Question: Im trying to create a rollover effect on a bunch of responsive image blog posts that prompt the user to click the image. At the moment Im currently having two issues
I can't figure out how to get the orange box area to only cover the width of the image (keeping in mind this image width and height are not fixed dimensions)
I don't know how to get the "read more" text to sit exactly in the middle of the orange box (again keeping in mind this box isn't a fixed height or width)

HTML
'''
<div class="post">
<div class="view thumbnail">
<img src="http://static.designspiration.net/data/l/4912616924_FIyt0Hpa_l.jpg">
<div class="mask">
<a href="#" class="info">Read More</a>
</div>
</div>
<div class="wrap">
<h1><a href="#">The Gent</a></h1>
<p>Some great work from this year's LFA Futures competitions winners have been announced: Gerwyn Davies, Oliver Haupt...</p>
<b class="time-ago">2 Months Ago</b>
<b class="date">11.11.13</b>
</div>
</div>
'''
SASS
'''
.post {
width: 100%;
margin: 2%;
display: inline-block;
.thumbnail {
.mask {
position: absolute;
width: 100%;
height: auto;
opacity: 0;
overflow: visible;
background: rgba(255, 133, 66, 0.8);
@include transition-property(all);
@include transition-duration(0.3s);
@include transition-timing-function(linear);
z-index: 999999;
}
a.info {
position: relative;
opacity: 0;
top: 85px;
@include transition-property(all);
@include transition-duration(0.3s);
@include transition-timing-function(linear);
}
&:hover {
.mask {
height: 100%;
opacity: 1;
background: rgba(255, 133, 66, 0.8);
z-index: 999999;
}
a.info {
opacity: 1;
@include transition-property(all);
@include transition-duration(0.3s);
@include transition-timing-function(linear);
}
}
}
'''
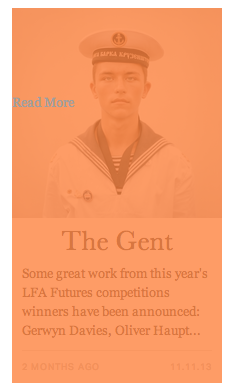
Answer: Hi I don't know about SASS but I create this demo for you with CSS :
<URL>
Here I made this additional changes:
- First make the 'thumbnail' be the relative parent for the absolute position of the mask:'''
.thumbnail {
position:relative;
}
'''
- Then make the 'mask' be at top and align text horizontally :'''
.thumbnail .mask {
position: absolute;
left:0;
top:0;
text-align:center;
}
'''
- And for the vertical align use this:'''
.mask a.info {
display:inline-block;
vertical-align:middle;
}
.mask:before {
display:inline-block;
height:100%;
content:" ";
vertical-align:middle;
}
'''
- Add 'inline-block' to make the container take the width of img:'''
.thumbnail {
display:inline-block;
}
'''
New demo <URL>